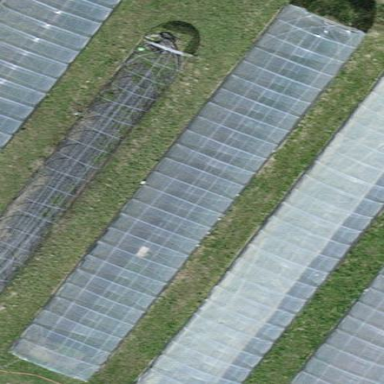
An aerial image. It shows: Area dedicated to greenhouse horticulture.